Question: I have the following HTML and CSS defined to have the horizontal scroll when I have overflow and at the same time, apply the background color for each line:
CSS:
'''
ul.list {
list-style-type: none;
margin-top: 10px;
padding: 0;
text-align: left;
overflow-x: auto;
}
ul.list li {
margin: 0;
padding: 0 10px;
}
.highlight {
background-color: red;
}
.content-holder {
font-family: Consolas,"Liberation Mono",Menlo,Courier,monospace;
font-size: 12px;
color: #333;
white-space: pre;
overflow: visible;
-ms-word-wrap: normal;
word-wrap: normal;
}
'''
HTML:
'''
<ul class="list">
<li>
<span class="content-holder">foo</span></li>
<li>
<span class="content-holder">foo foo foo foo foo foo</span></li>
<li class="highlight">
<span class="content-holder">bar bar bar bar bar bar bar bar bar bar bar bar bar bar bar bar bar bar bar bar bar bar bar bar bar bar bar bar bar bar bar</span>
</li>
</ul>
'''
However, I am not seeing background color for each line applied when I scroll to right:

What I am after is to apply the background color for the lines which has '.highlight' CSS class applied and the background needs to be for the the whole line (including the hidden part which gets visible during the scroll). At the same time, I don't want to apply the scroll bar to each line (like here: <URL>.
What am I missing here? Here is the jsfiddle: <URL>
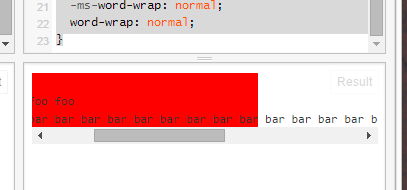
Answer: After struggling a bit, I finally figured out the correct answer. Big thanks to @mirek for <URL>.
First of all, you need to set 'ul' display as 'table' and 'li' display as 'table-row'. Then, set both widths' to '100%'. Final touch is to wrap 'ul' inside a 'div' and give that div the scroll behavior. This works well for all the cases. Here is the update version of the jsfiddle: <URL>
CSS:
'''
div.wrapper {
overflow-x: auto;
}
ul.list {
list-style-type: none;
padding: 0;
margin: 0;
text-align: left;
display: table;
width: 100%;
}
.highlight {
background-color: red;
}
ul.list li {
margin: 0;
padding: 0;
display: table-row;
width: 100%;
}
.content-holder {
font-family: Consolas, "Liberation Mono", Menlo, Courier, monospace;
font-size: 12px;
color: #333;
white-space: pre;
overflow: visible;
-ms-word-wrap: normal;
word-wrap: normal;
}
'''
HTML:
'''
<div class="wrapper">
<ul class="list">
<li> <span class="content-holder">foo</span>
</li>
<li> <span class="content-holder">foo foo foo foo foo foo</span>
</li>
<li class="highlight"> <span class="content-holder">bar bar bar bar bar bar bar barbar bar bar bar bar barbar bar bar bar bar barbar bar bar bar bar bar</span>
</li>
</ul>
</div>
'''